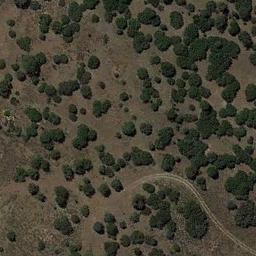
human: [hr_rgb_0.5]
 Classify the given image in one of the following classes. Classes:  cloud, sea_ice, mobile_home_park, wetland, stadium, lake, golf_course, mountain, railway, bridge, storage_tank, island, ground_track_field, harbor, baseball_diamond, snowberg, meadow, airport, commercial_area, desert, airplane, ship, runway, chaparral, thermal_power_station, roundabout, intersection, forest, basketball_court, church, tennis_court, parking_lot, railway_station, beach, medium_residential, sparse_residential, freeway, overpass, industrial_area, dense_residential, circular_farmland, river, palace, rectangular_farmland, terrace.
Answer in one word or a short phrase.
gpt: chaparral